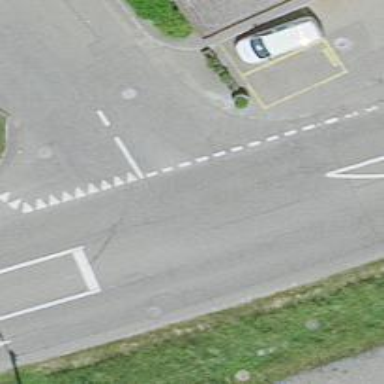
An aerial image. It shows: Primary highway with dedicated lane for cyclists.